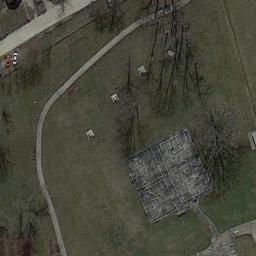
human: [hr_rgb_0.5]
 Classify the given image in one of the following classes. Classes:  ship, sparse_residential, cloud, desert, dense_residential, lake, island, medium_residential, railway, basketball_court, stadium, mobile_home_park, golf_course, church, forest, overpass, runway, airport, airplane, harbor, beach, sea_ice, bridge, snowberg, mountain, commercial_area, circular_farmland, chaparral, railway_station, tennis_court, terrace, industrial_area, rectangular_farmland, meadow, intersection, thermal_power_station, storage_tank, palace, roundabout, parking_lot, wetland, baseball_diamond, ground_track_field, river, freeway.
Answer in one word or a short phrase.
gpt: basketball_court